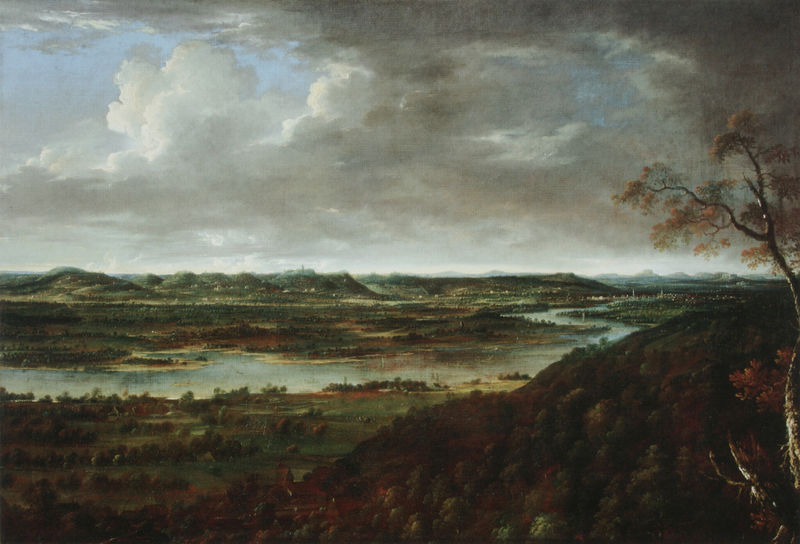
Titel: Blick ins Elbtal
Künstler: Johann Alexander Thiele
Standort: Dresden
Institution: Gemäldegalerie Alte Meister
Schlagwörter: baum, berg, blau, blätter, dunkel, gemälde, gewitter, himmel, laub, wasser, weiß, wolken, bäume, fluss, grün, kirchturm, landschaft, ocker, sand, see, stadt, ufer, äste, braun, grau, hell, hintergrund, licht, schwarz, ölbild, blick, gebäude, gras, rot, wiese, wolke, öl, ast, baumstamm, birke, ebene, einsamkeit, erde, feld, felder, ferne, flusslauf, gräser, horizont, häuser, hügel, natur, spiegelung, stamm, weite, wind, büsche, flach, gewässer, kirche, polder, wiesen, blatt, tal, wald, anhöhe, boote, turm, bewölkt, hellblau, aussicht, ruhe, düster, perspektive, berge, gipfel, hang, dorf, aue, kahl, landschaftsmalerei, herbst, vogelperspektive, stille, friedrich, sturm, unwetter, stimmung, dünn, menschenleer, ortschaft, panorama, regen, burg, ödnis, draufsicht, flusslandschaft, lauf, laubbaum, hellgrau, rinde, laubbäume, eiche, knorrig, bergrücken, städte, meander, cumulus, mäander, hügelkette, flüsse, flussbiegung, inseln, auenlandschaft, dörfer, ortschaften, mäandern, strum, bum, biegungen, alte meister, weolken, bewolkt